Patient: sex M, age 76
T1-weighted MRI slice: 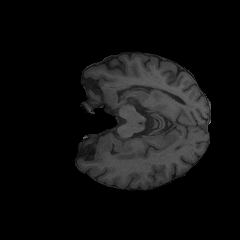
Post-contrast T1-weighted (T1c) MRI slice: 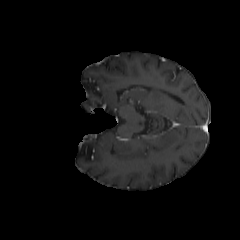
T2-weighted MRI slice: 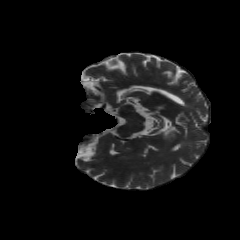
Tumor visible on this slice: no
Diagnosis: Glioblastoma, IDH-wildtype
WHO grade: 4